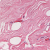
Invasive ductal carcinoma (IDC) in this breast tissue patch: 0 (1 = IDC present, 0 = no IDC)